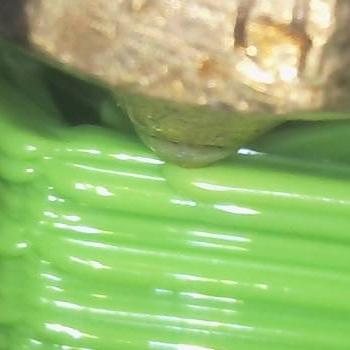
Flow rate: 300%